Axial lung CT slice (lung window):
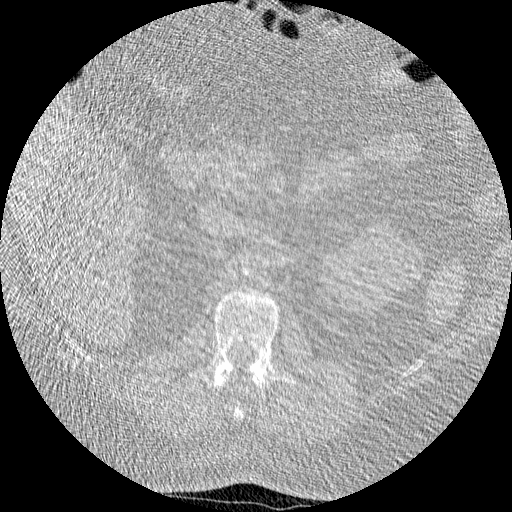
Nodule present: no